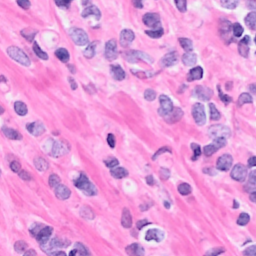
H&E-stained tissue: Breast